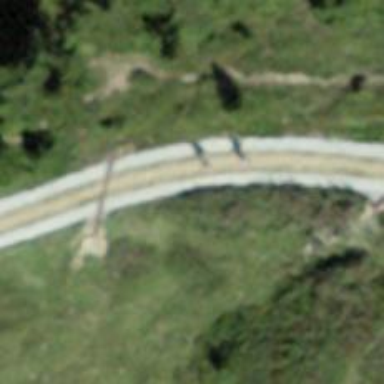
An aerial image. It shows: Track with grass paver surface of grade 3.